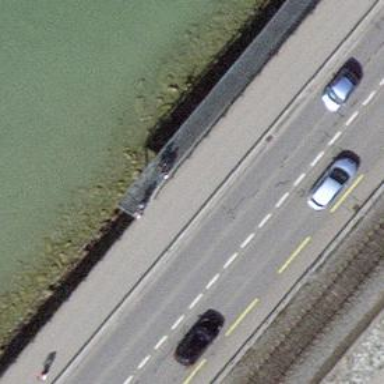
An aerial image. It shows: Boardwalk bridge made of metal over path.